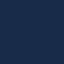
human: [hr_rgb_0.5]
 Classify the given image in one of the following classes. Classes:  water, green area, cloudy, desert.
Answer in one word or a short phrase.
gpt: water